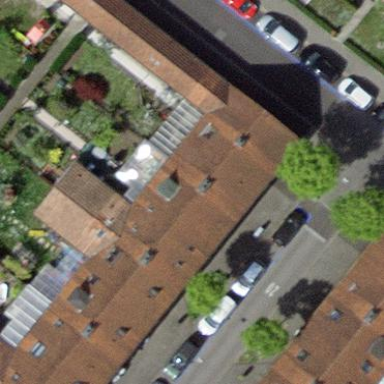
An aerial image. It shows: Terrace building.